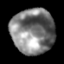
Tissue: lung
Cell type: T cells
Senescence score: 0.1312
Nuclear area (px): 1912
Mean DAPI intensity: 126.665